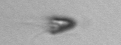
Label: Pyramimonas